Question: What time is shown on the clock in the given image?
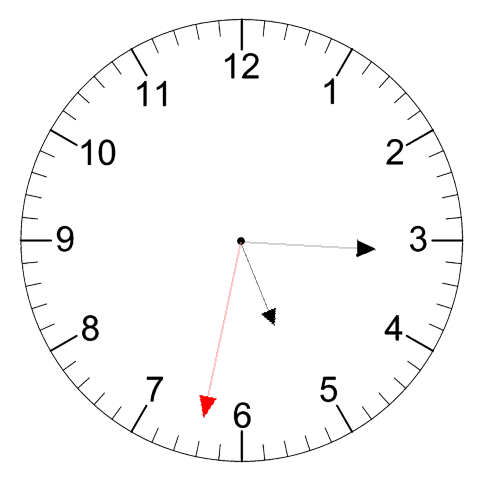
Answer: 05:15:32